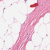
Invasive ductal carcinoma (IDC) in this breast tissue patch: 0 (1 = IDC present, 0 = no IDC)